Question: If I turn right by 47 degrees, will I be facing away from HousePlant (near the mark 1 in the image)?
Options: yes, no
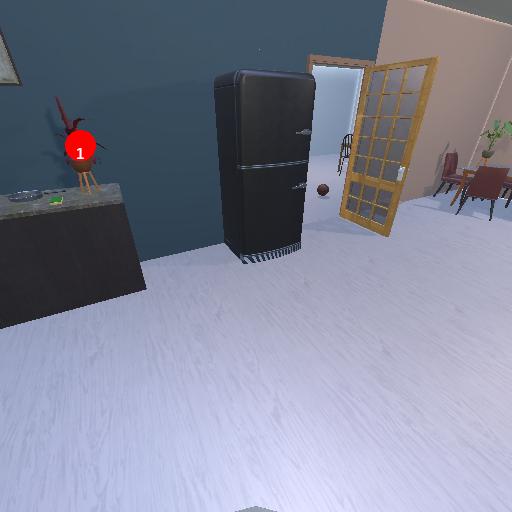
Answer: yes